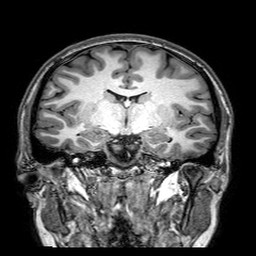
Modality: T1w
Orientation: sagittal
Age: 21
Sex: female
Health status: healthy
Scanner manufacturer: philips
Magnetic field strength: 3 T